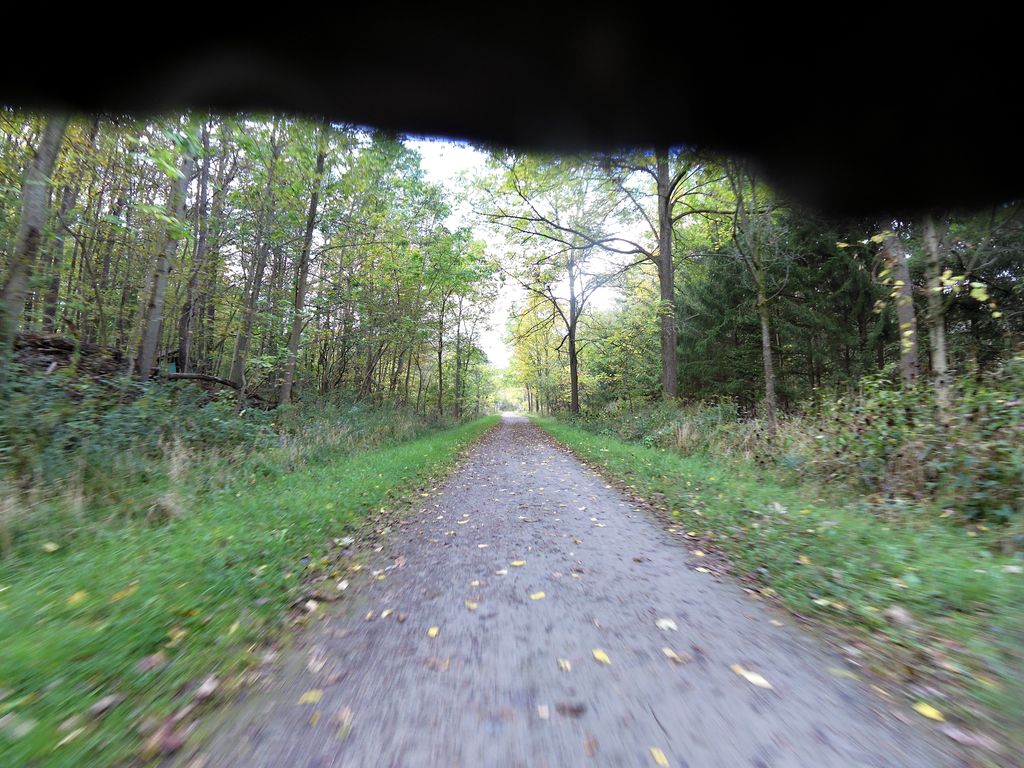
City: hamilton